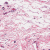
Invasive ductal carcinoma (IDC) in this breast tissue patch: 0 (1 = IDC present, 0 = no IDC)